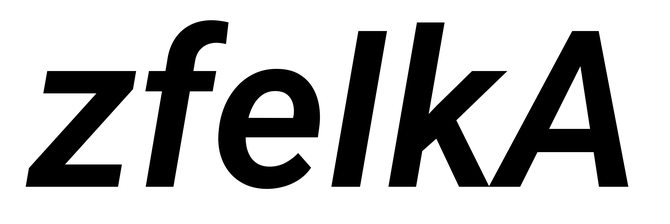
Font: Roboto-Italic_SemiBold_Italic